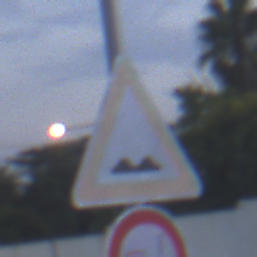
Verkehrszeichen: UnebeneFahrbahn
Zusatzzeichen unten: VerbotUeberholenEinspurigeFahrzeuge
Umgebung: Outdoor, Suburban
Tageszeit: SunriseSunset
Wetter: PartlyCloudy
Licht: Natural
Jahreszeit: NotSpecified
Kontrast: LowContrast